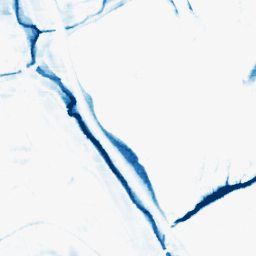
Category: morphological
Decomposition family: morphological_rect
Decomposition parameters: operation: closing
width: 20
height: 10
Upsampling method: sinc_blackman
Upsampling parameters: scale: 8
kernel_size: 16
Upsampling scale: 8